Question: I want to change font awesome icon onclick
'''
$('#refineResult').click(function(){
if($(this).children('i').attr('class') == 'fa fa-plus-square-o'){
$(this).children('i').removeClass('f').addClass('fa-minus-square-o');
} else {
$(this).children('i').removeClass('fa-minus-square-o').addClass('fa-plus-square-o');
}
});
'''
'''
<div class="row orange-line">
<a data-toggle="collapse" data-parent="#accordion"
href="#selectcountry"><div class="col-md-12 lblHeading" >
<table>
<tr>
<td style="width:280px;">Select Location</td>
<td class="text-right">
<i class="fa fa-plus-square-o"></i>
</td>
</tr>
</table></div></a>
</div>
'''
When I click on row (Not only icon) drop down div will expand and icon changed to minus.
Hope you understand my question.
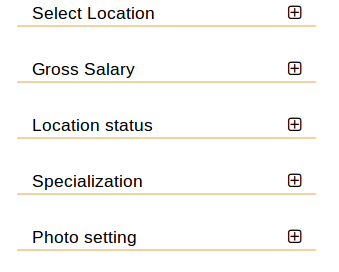
Answer: Looks like you are really trying to toggle the classes 'fa-plus-square-o' & 'fa-minus-square-o' so try <URL>
'''
$('#refineResult').click(function () {
$(this).children('i').toggleClass('fa-plus-square-o fa-minus-square-o');
});
'''